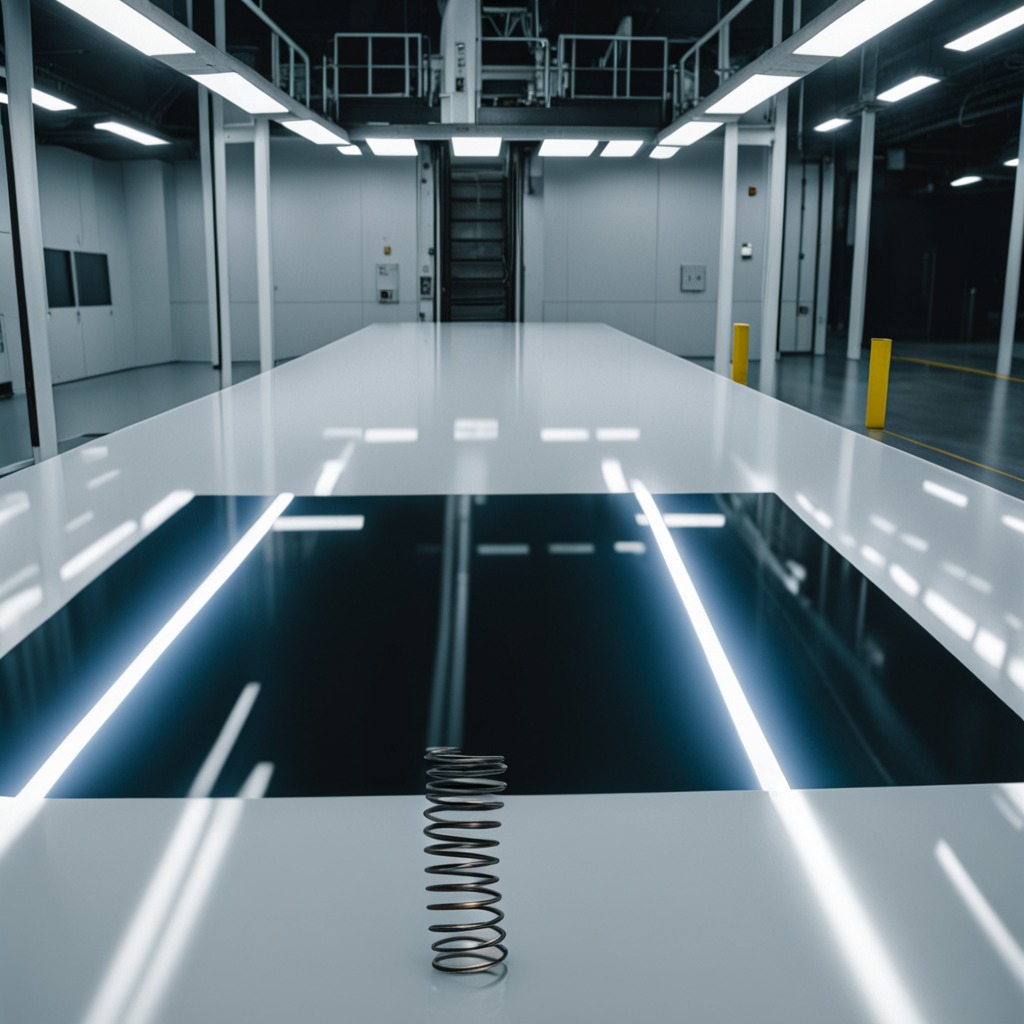
A coiled metal spring is lying on the table in a ship maintenance bay.